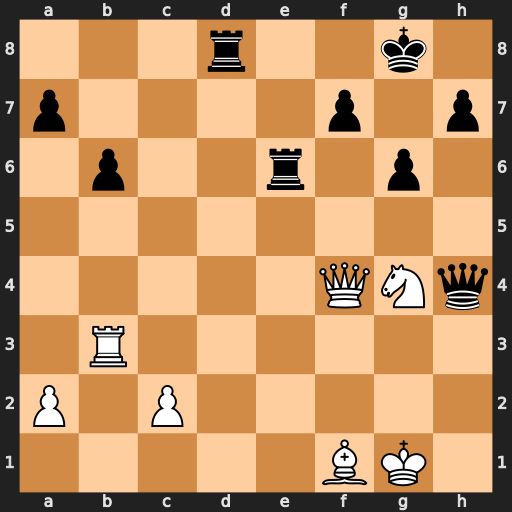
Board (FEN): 3r2k1/p4p1p/1p2r1p1/8/5QNq/1R6/P1P5/5BK1
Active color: w
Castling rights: -
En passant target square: -
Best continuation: Nh6+ Qxh6 Qxh6